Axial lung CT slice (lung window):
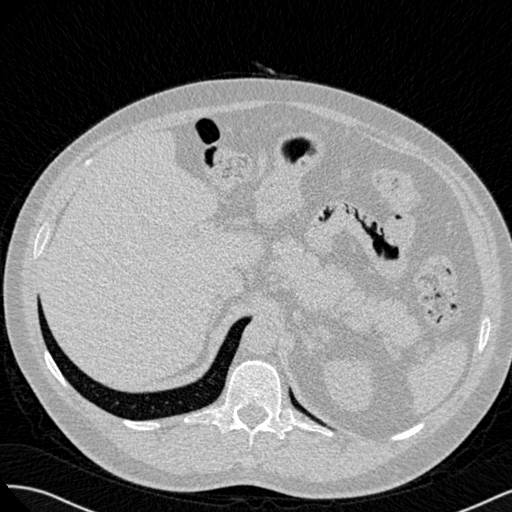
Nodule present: no